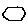
Label: hexagon